Aerial crown-view tile of a tropical tree (Barro Colorado Island, Panama), acquired 20240813:
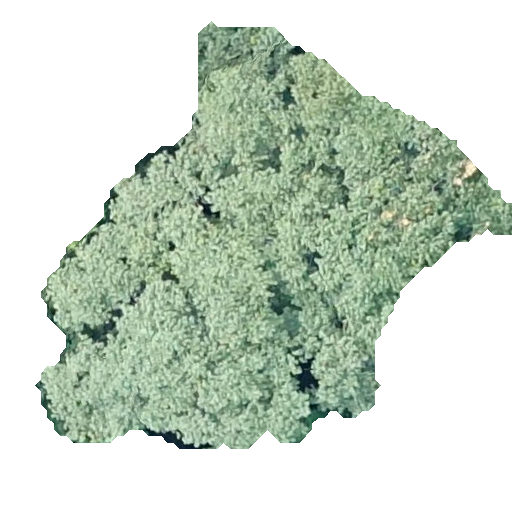
Species: Luehea seemannii
GBIF accepted scientific name: Luehea seemannii
Crown area: 181.854 m²